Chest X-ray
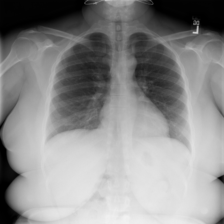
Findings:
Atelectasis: negative
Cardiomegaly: negative
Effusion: negative
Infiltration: positive
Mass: negative
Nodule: negative
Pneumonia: negative
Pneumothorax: negative
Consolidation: negative
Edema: negative
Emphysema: negative
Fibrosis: negative
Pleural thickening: negative
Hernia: negative